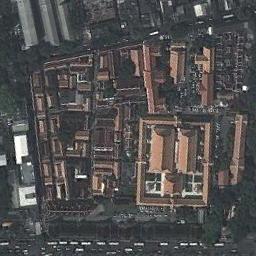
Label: palace